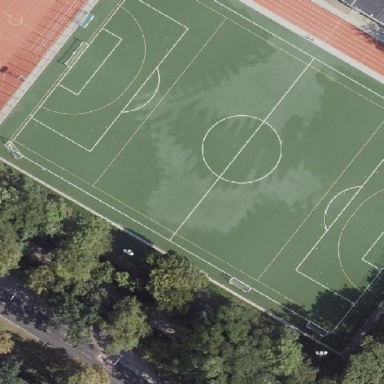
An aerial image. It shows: Soccer pitch with artificial turf designed for leisure and sports activities.